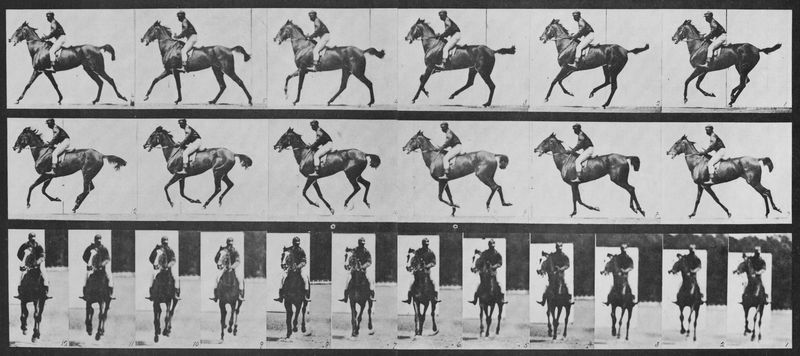
Titel: Annie G. mit Jockey (0.56 Sekunden)
Künstler: Eadweard Muybridge
Schlagwörter: dunkel, mann, weiß, kubismus, landschaft, bewegung, grau, hell, hintergrund, jahrhundertwende, profil, schwarz, mensch, figur, frontal, pferd, pferde, reiter, beine, huf, hufe, mähne, rappe, reiten, ritt, sattel, schnell, schwanz, schweif, zügel, füße, seitlich, bilder, fotos, studie, laufen, moment, streifen, collage, foto, fotografie, wei, fotorealismus, viele, seite, schwarzweiß, erkenntnis, lauf, rennen, reihe, helm, stiefel, untersuchung, trommel, hufen, photo, serie, film, kino, pferderennen, vorderansicht, zeit, gallopp, fotographie, abfolge, szenen, verlauf, wiederholung, galopp, standbilder, photografie, vorne, schwarzwei, trab, flanken, zyklus, galoppieren, bewegungsstudie, bildfolge, jockey, reitsport, folge, ablauf, messen, flanke, animation, phasen, gallop, perspektiven, bewegungsablauf, muybridge, panoptikum, sequenzen, kaleidoskop, photograhie, mybridge, bewegungsabläufe, trapp, pferderennbahn, turf, seriell, rennpferd, fotostrecke, einzelbild, animal lokomotion, filmbild, galopprennbahn, gangbild, laufende bilde, laufende bilder, laufstudien, linsenkamera, locomotion, mapplethorpe, motion, murbridge, schrittfolge, serienbild, serienbilder, unsichtbarkeit, verzögerung, seitenaufnahme, bilders, bewegte bilder